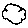
Label: cloud